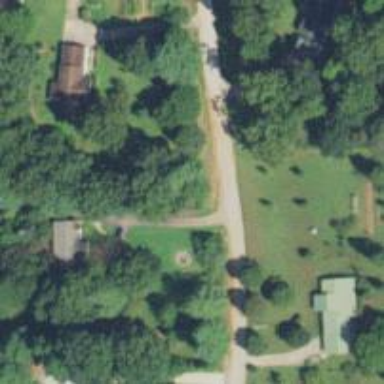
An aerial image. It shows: Driveway leading to service road.